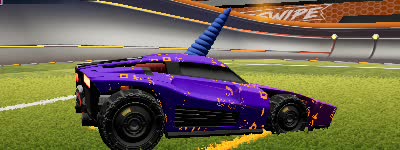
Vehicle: breakout